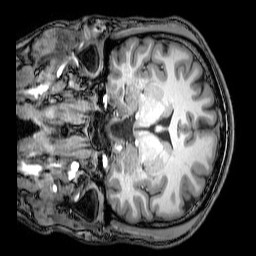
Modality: T1w
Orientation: coronal
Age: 25
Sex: male